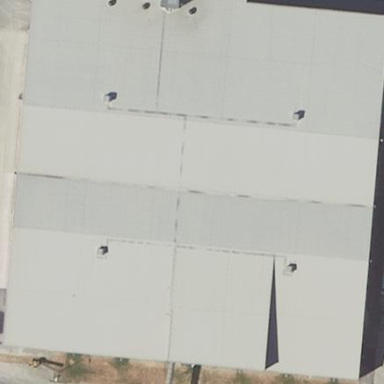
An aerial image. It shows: Industrial building.